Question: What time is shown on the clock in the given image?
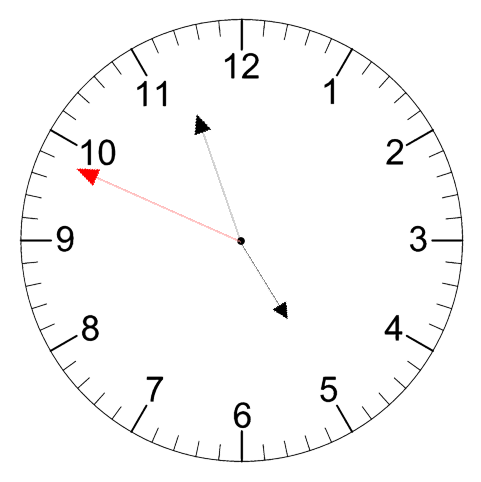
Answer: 04:56:49